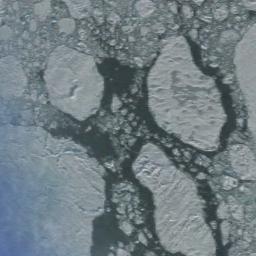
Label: sea_ice